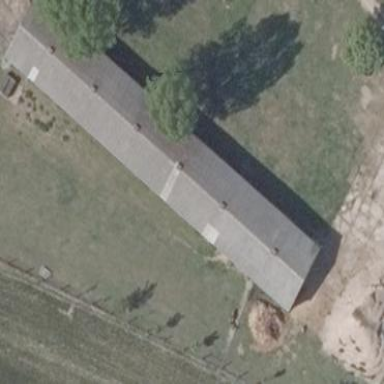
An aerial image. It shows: Gabled grey-colored farm auxiliary building with the roof oriented along its structure.